Question: In my website I am reading a CSV file and parsing it. Now the CSV does not have a column names. It is simply a raw list of comma seperated values.
I take this file and use the ODBCDataReader class to read the rows.
The problem is that when I retrieve the first value it skips the first row of the CSV. This is probably because it considers first row as column header. But in my case there are no column headers. So every time my first row is skipped.
How can I retrieve the first row of my CSV?

'''
public string CsvParser()
{
int _nNrRowsProccessed = 0;
string connectionString = @"Driver={Microsoft Text Driver (*.txt; *.csv)};Dbq=" + ConfigurationManager.AppSettings["CSVFolder"] + ";";
OdbcConnection conn = new OdbcConnection(connectionString);
try
{
conn.Open();
string strFileName = ConfigurationManager.AppSettings["CSVFile"];
string strSQL = "Select * from " + strFileName;
OdbcCommand cmd = new OdbcCommand();
cmd.Connection = conn;
cmd.CommandText = strSQL;
cmd.CommandType = CommandType.Text;
OdbcDataReader reader = cmd.ExecuteReader();
string strLine = null;
// MasterCalendar_DB.OpenMySQLConnection();
while (reader.Read())
{
// insert data into mastercalendar
strLine = reader[0].ToString();
string strLine1 = reader[1].ToString();
string strLine2 = reader[2].ToString();
string strLine3 = reader[3].ToString();
string[] arLine = strLine.Split(';');
// string strAgencyPropertyID = arLine[0];
// DateTime dt = DateTime.Parse(arLine[1]);
// Int64 nDate = (Int64)Util.ConvertToUnixTimestamp(dt);
// String strAvailability = (arLine[2]);
_nNrRowsProccessed++;
// MasterCalendar_DB.Insert(strAgencyPropertyID, nDate, strAvailability);
}
}
catch (Exception ex)
{
throw ex;
}
finally
{
conn.Close();
// MasterCalendar_DB.CloseMySQLConnection();
}
return "Success";
}
'''
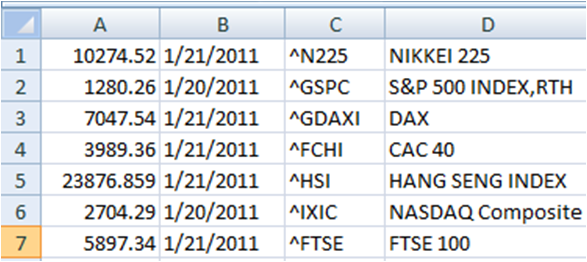
Answer: You want to have a look at <URL>.
Basically, you create a 'schema.ini' in the same directory, which holds varies options. One of them is the 'ColNameHeader' option, which takes a boolean.
Example from the site:
'''
[customers.txt]
Format=TabDelimited
ColNameHeader=True
MaxScanRows=0
CharacterSet=ANSI
'''